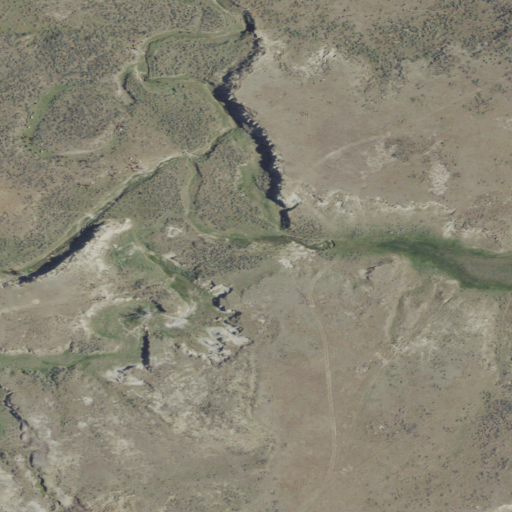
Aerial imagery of valley in Montana named Christmas Coulee containing shrub and grassland